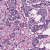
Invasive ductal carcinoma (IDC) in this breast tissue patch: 1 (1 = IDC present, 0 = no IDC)